Field crop: maize
Growth stage: 1
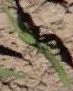
Species: maize